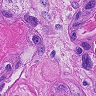
Metastatic tissue present: yes